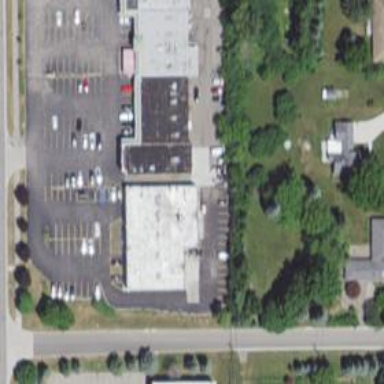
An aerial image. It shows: Convenience shop.